A spectrogram of one vibration snapshot from a rotating bearing is shown (time on one axis, frequency on the other). Diagnose the bearing from this image, choosing from: normal, inner_race, outer_race, ball.
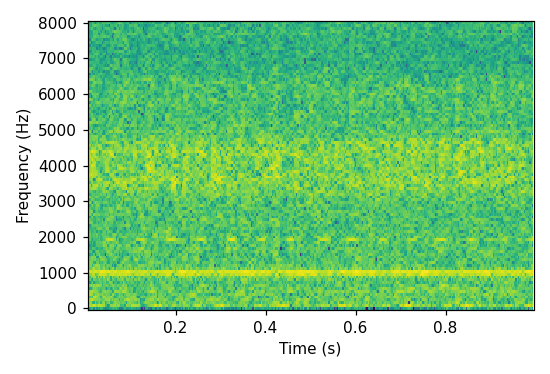
Answer: normal